Field crop: maize
Growth stage: 2
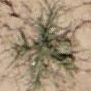
Species: salsola